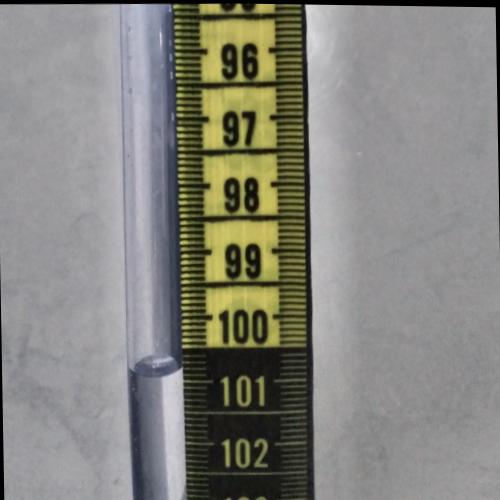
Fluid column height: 100.8 cm